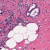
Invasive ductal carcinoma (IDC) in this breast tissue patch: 1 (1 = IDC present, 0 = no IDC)